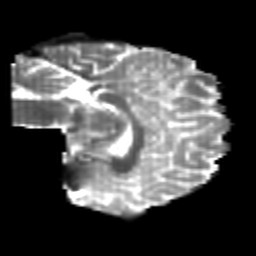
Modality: T2w
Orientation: sagittal
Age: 22
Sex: male
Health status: healthy
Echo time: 0.074 s